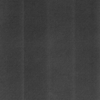
Label: dusty